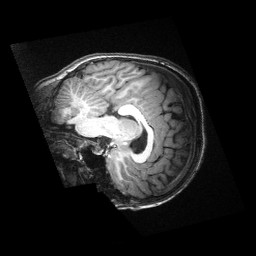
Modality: T1w
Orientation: sagittal
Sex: male